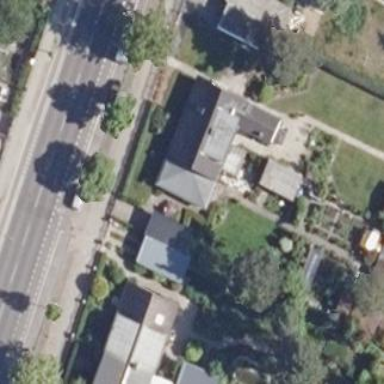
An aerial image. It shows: Semidetached house.